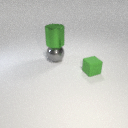
large gray metal sphere below large green metal cylinder